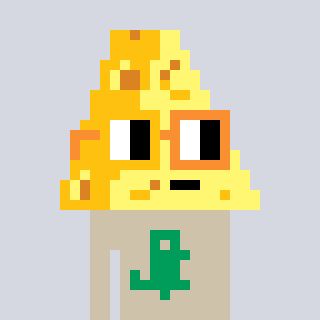
a pixel art character with square yellow and orange glasses, a cheese-shaped head and a bege-colored body on a cool background